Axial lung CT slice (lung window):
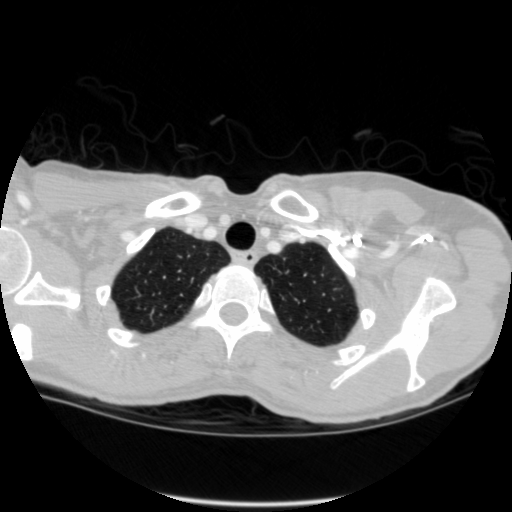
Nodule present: no